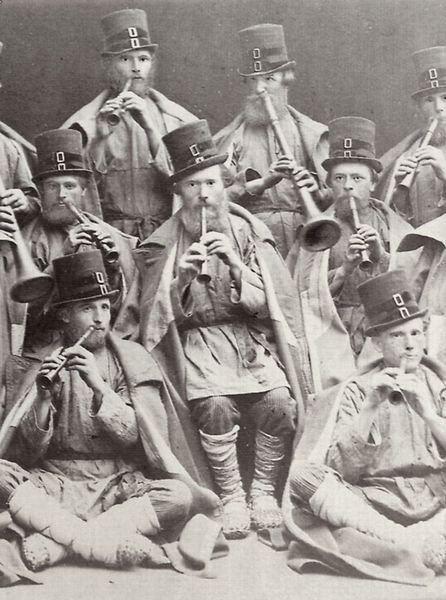
Titel: Bauernchor mit Hornbläsern
Künstler: Russischer Photograph
Schlagwörter: dunkel, gruppe, weiß, sitzen, ausschnitt, grau, hell, hut, hüte, männer, schwarz, blick, zylinder, alt, bart, bärte, jung, band, bärtig, kleidung, vollbart, bildnis, portrait, porträt, mantel, sitzend, instrumente, musik, musiker, orchester, arbeiter, schnurbart, detail, foto, fotografie, schwarz weiss, uniform, stiefel, spielend, tracht, flöte, kapelle, umhänge, blickkontakt, posaune, erinnerung, blasen, flöten, schnallen, schneidersitz, blasinstrumente, musikanten, bläser, blsinstrumente, iren